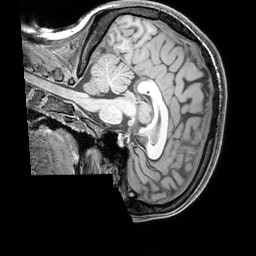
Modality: T1w
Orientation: sagittal
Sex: female
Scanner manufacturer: siemens
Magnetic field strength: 3 T
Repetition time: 2.3 s
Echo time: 0.00226 s